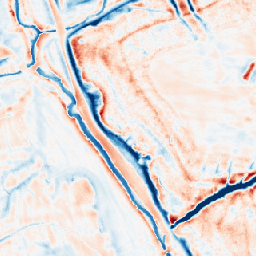
Category: edge_preserving
Decomposition family: bilateral
Decomposition parameters: d: 21
sigma_color: 100
sigma_space: 75
Upsampling method: nearest
Upsampling parameters: scale: 8
Upsampling scale: 8